Question: Maximo supports integration via web services. When I hit one of my Maximo web services with soapUI, it comes back with a 'messageID' attribute in the '<Sync..>' tag, as shown in this image:

What is the purpose of this 'messageID'?
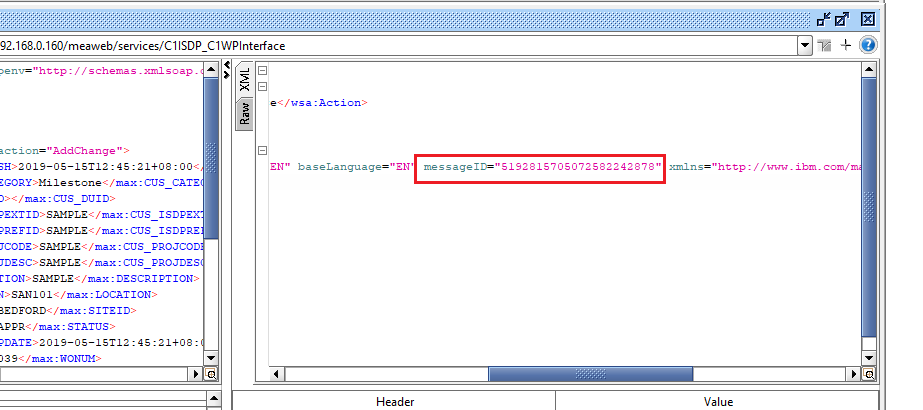
Answer: messageID is a
> Unique identifier generated for all messages
Page 345, <URL>
<URL>